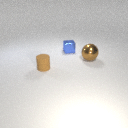
small brown rubber cylinder in front of large brown metal sphere